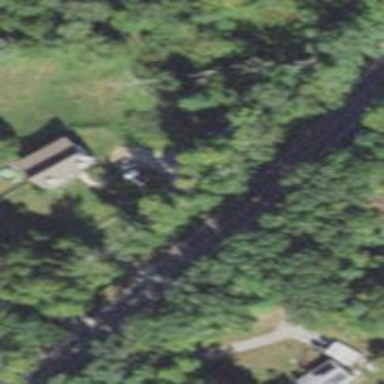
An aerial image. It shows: Residential driveway designated as service road.